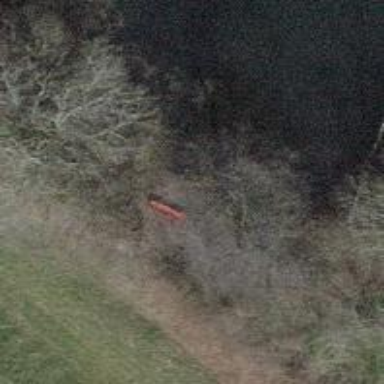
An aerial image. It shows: Red bench.